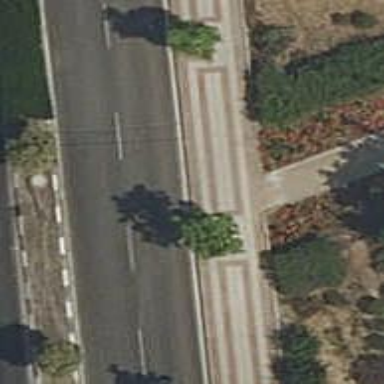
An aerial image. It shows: Footway with concrete surface.